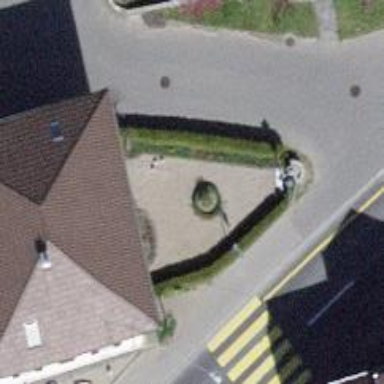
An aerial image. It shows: Fountain.